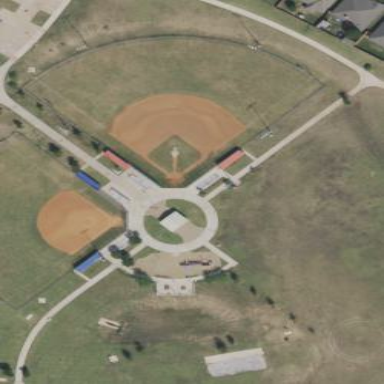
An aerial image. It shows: Baseball pitch for leisure and sports activities.